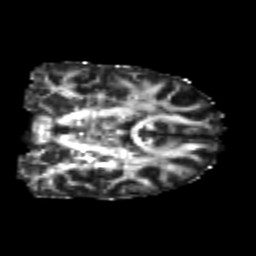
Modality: FA
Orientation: coronal
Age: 21
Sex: male
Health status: healthy
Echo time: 0.074 s